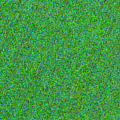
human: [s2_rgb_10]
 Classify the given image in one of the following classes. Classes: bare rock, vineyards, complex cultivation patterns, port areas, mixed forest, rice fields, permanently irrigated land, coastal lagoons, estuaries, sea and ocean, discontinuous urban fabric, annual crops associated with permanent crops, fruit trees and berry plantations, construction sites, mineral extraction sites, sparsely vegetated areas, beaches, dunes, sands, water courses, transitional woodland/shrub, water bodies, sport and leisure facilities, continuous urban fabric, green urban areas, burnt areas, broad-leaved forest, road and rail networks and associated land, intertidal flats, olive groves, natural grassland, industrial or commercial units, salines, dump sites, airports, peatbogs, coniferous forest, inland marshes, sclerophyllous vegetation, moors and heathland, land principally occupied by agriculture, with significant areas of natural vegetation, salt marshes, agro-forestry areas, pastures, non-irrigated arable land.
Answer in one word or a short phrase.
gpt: sea and ocean